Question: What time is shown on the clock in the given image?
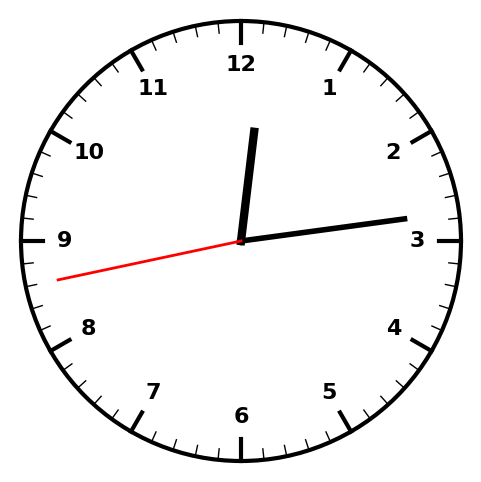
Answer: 12:13:43